Aerial crown-view tile of a tropical tree (Barro Colorado Island, Panama), acquired 20241216:
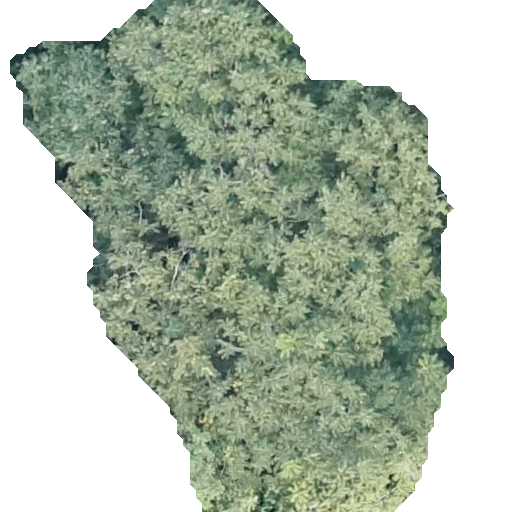
Species: Spondias radlkoferi
GBIF accepted scientific name: Spondias radlkoferi
Crown area: 234.563 m²